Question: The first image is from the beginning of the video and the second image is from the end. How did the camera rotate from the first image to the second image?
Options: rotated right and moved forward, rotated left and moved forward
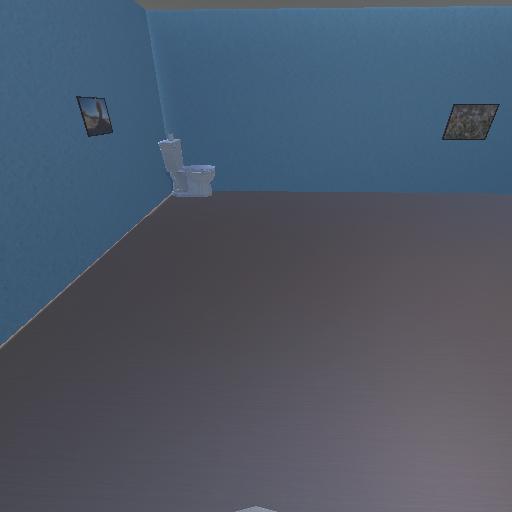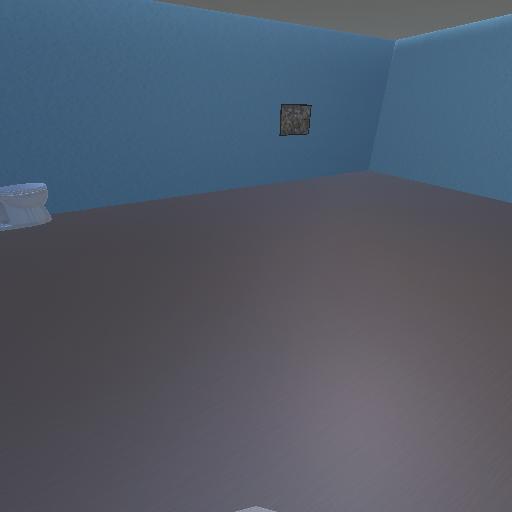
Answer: rotated right and moved forward